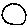
Label: circle